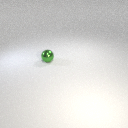
small green metal sphere